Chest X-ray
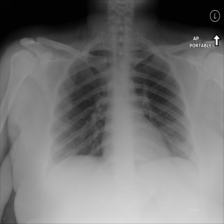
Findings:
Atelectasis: negative
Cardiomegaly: negative
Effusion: negative
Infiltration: negative
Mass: negative
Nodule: negative
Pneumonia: negative
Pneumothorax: negative
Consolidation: negative
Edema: negative
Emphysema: negative
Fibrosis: negative
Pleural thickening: negative
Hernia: negative